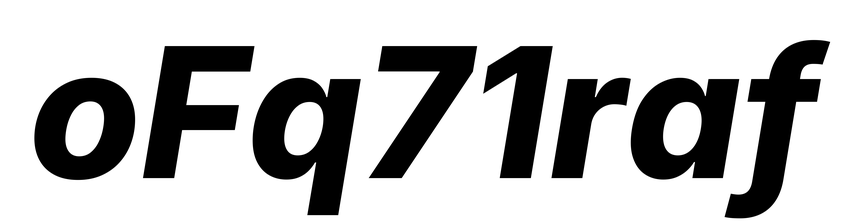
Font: Inter-Italic_ExtraBold_Italic